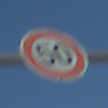
Verkehrszeichen: Geschwindigkeit50
Umgebung: Outdoor, Nature
Tageszeit: MorningAfternoon
Wetter: Clear
Licht: Natural
Jahreszeit: NotSpecified
Kontrast: HighContrast